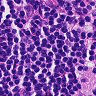
Metastatic tissue present: no